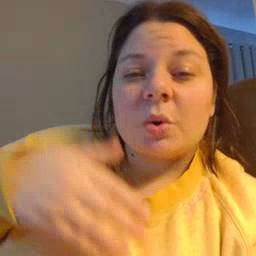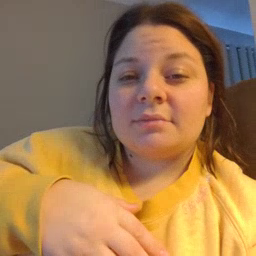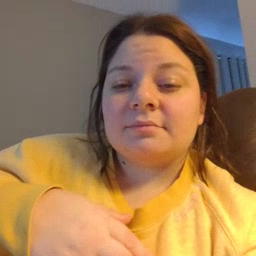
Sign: before